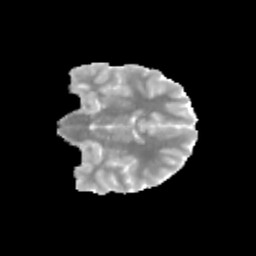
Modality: MD
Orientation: coronal
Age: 13
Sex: male
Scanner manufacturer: siemens
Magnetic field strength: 3 T
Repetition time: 3.8 s
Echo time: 0.07 s